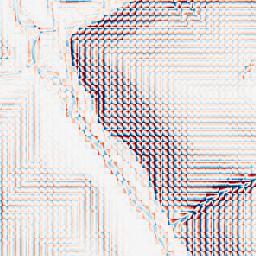
Category: wavelet
Decomposition family: wavelet_biorthogonal
Decomposition parameters: wavelet: bior1.3
level: 3
Upsampling method: lanczos
Upsampling parameters: scale: 4
Upsampling scale: 4